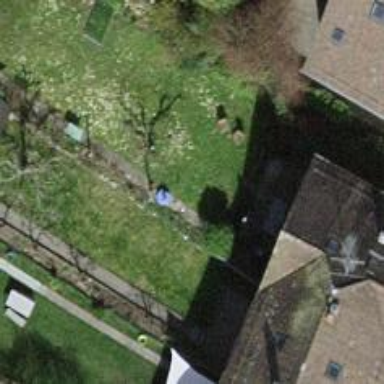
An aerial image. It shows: Garden surrounded by fence.